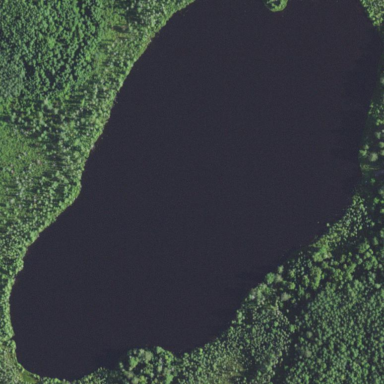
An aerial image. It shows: Serene lake.